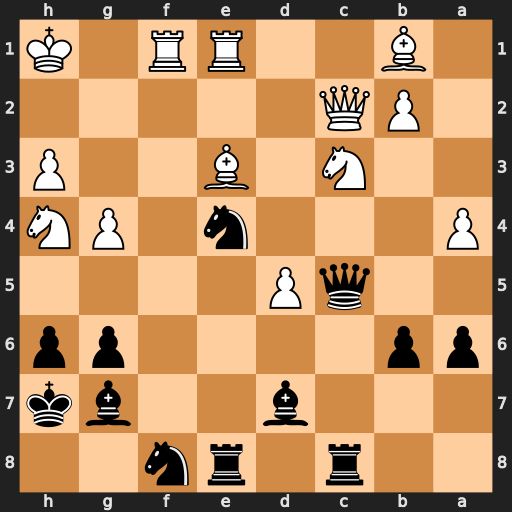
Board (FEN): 2r1rn2/3b2bk/pp4pp/2qP4/P3n1PN/2N1B2P/1PQ5/1B2RR1K
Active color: b
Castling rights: -
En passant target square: -
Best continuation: Ng3+ Kg2 Rxe3